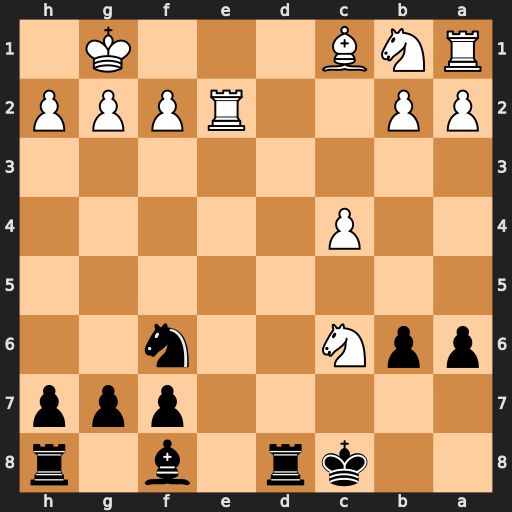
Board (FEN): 2kr1b1r/5ppp/ppN2n2/8/2P5/8/PP2RPPP/RNB3K1
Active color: b
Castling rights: -
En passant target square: -
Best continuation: Rd1+ Re1 Rxe1#